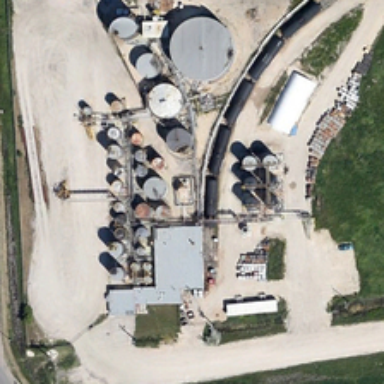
Many oil tankers are on the side of the road .